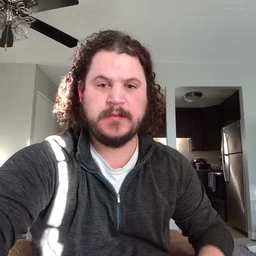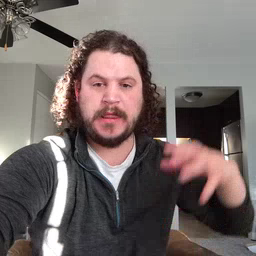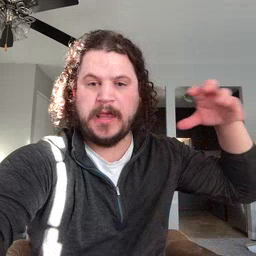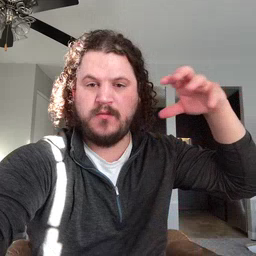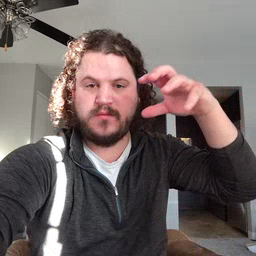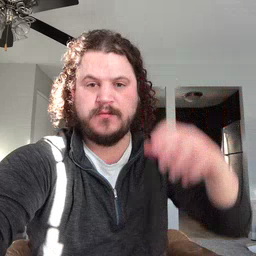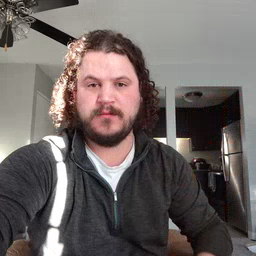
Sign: cloud